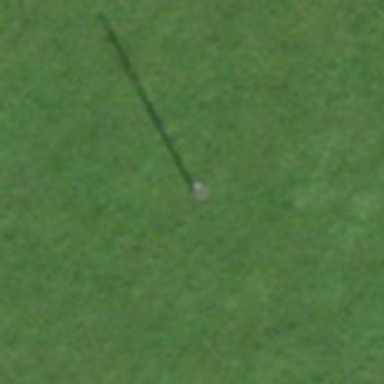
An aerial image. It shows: Power pole.